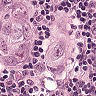
Metastatic tissue present: yes